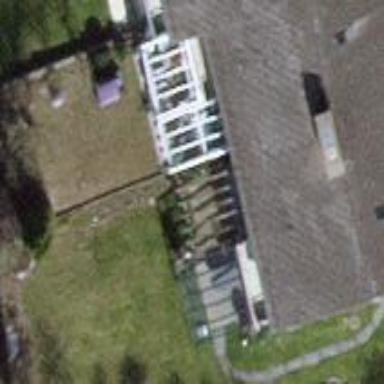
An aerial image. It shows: Building with tiled roof.